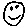
Label: smiley face